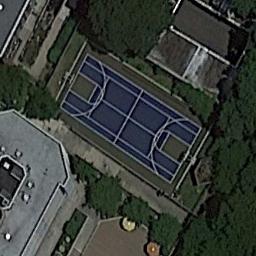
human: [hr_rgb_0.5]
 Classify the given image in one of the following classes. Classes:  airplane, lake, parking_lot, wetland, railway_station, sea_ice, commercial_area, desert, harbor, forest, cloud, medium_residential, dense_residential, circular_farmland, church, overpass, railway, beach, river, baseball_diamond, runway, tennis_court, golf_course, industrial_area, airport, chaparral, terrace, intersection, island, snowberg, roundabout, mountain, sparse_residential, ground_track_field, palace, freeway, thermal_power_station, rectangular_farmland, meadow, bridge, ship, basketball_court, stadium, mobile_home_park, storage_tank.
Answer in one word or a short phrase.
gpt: basketball_court